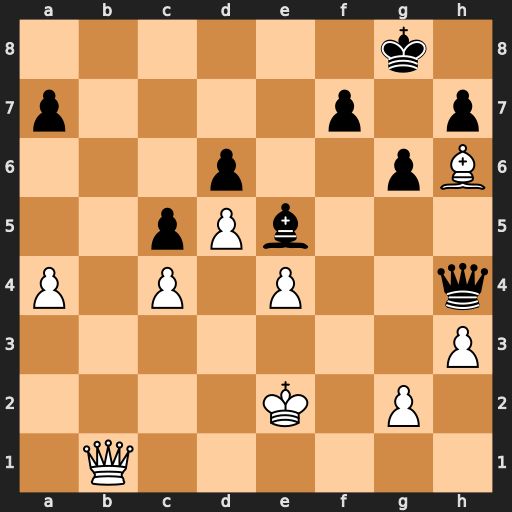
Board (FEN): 6k1/p4p1p/3p2pB/2pPb3/P1P1P2q/7P/4K1P1/1Q6
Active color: w
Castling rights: -
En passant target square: -
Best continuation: Qb8+ Qd8 Qxd8#